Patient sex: M
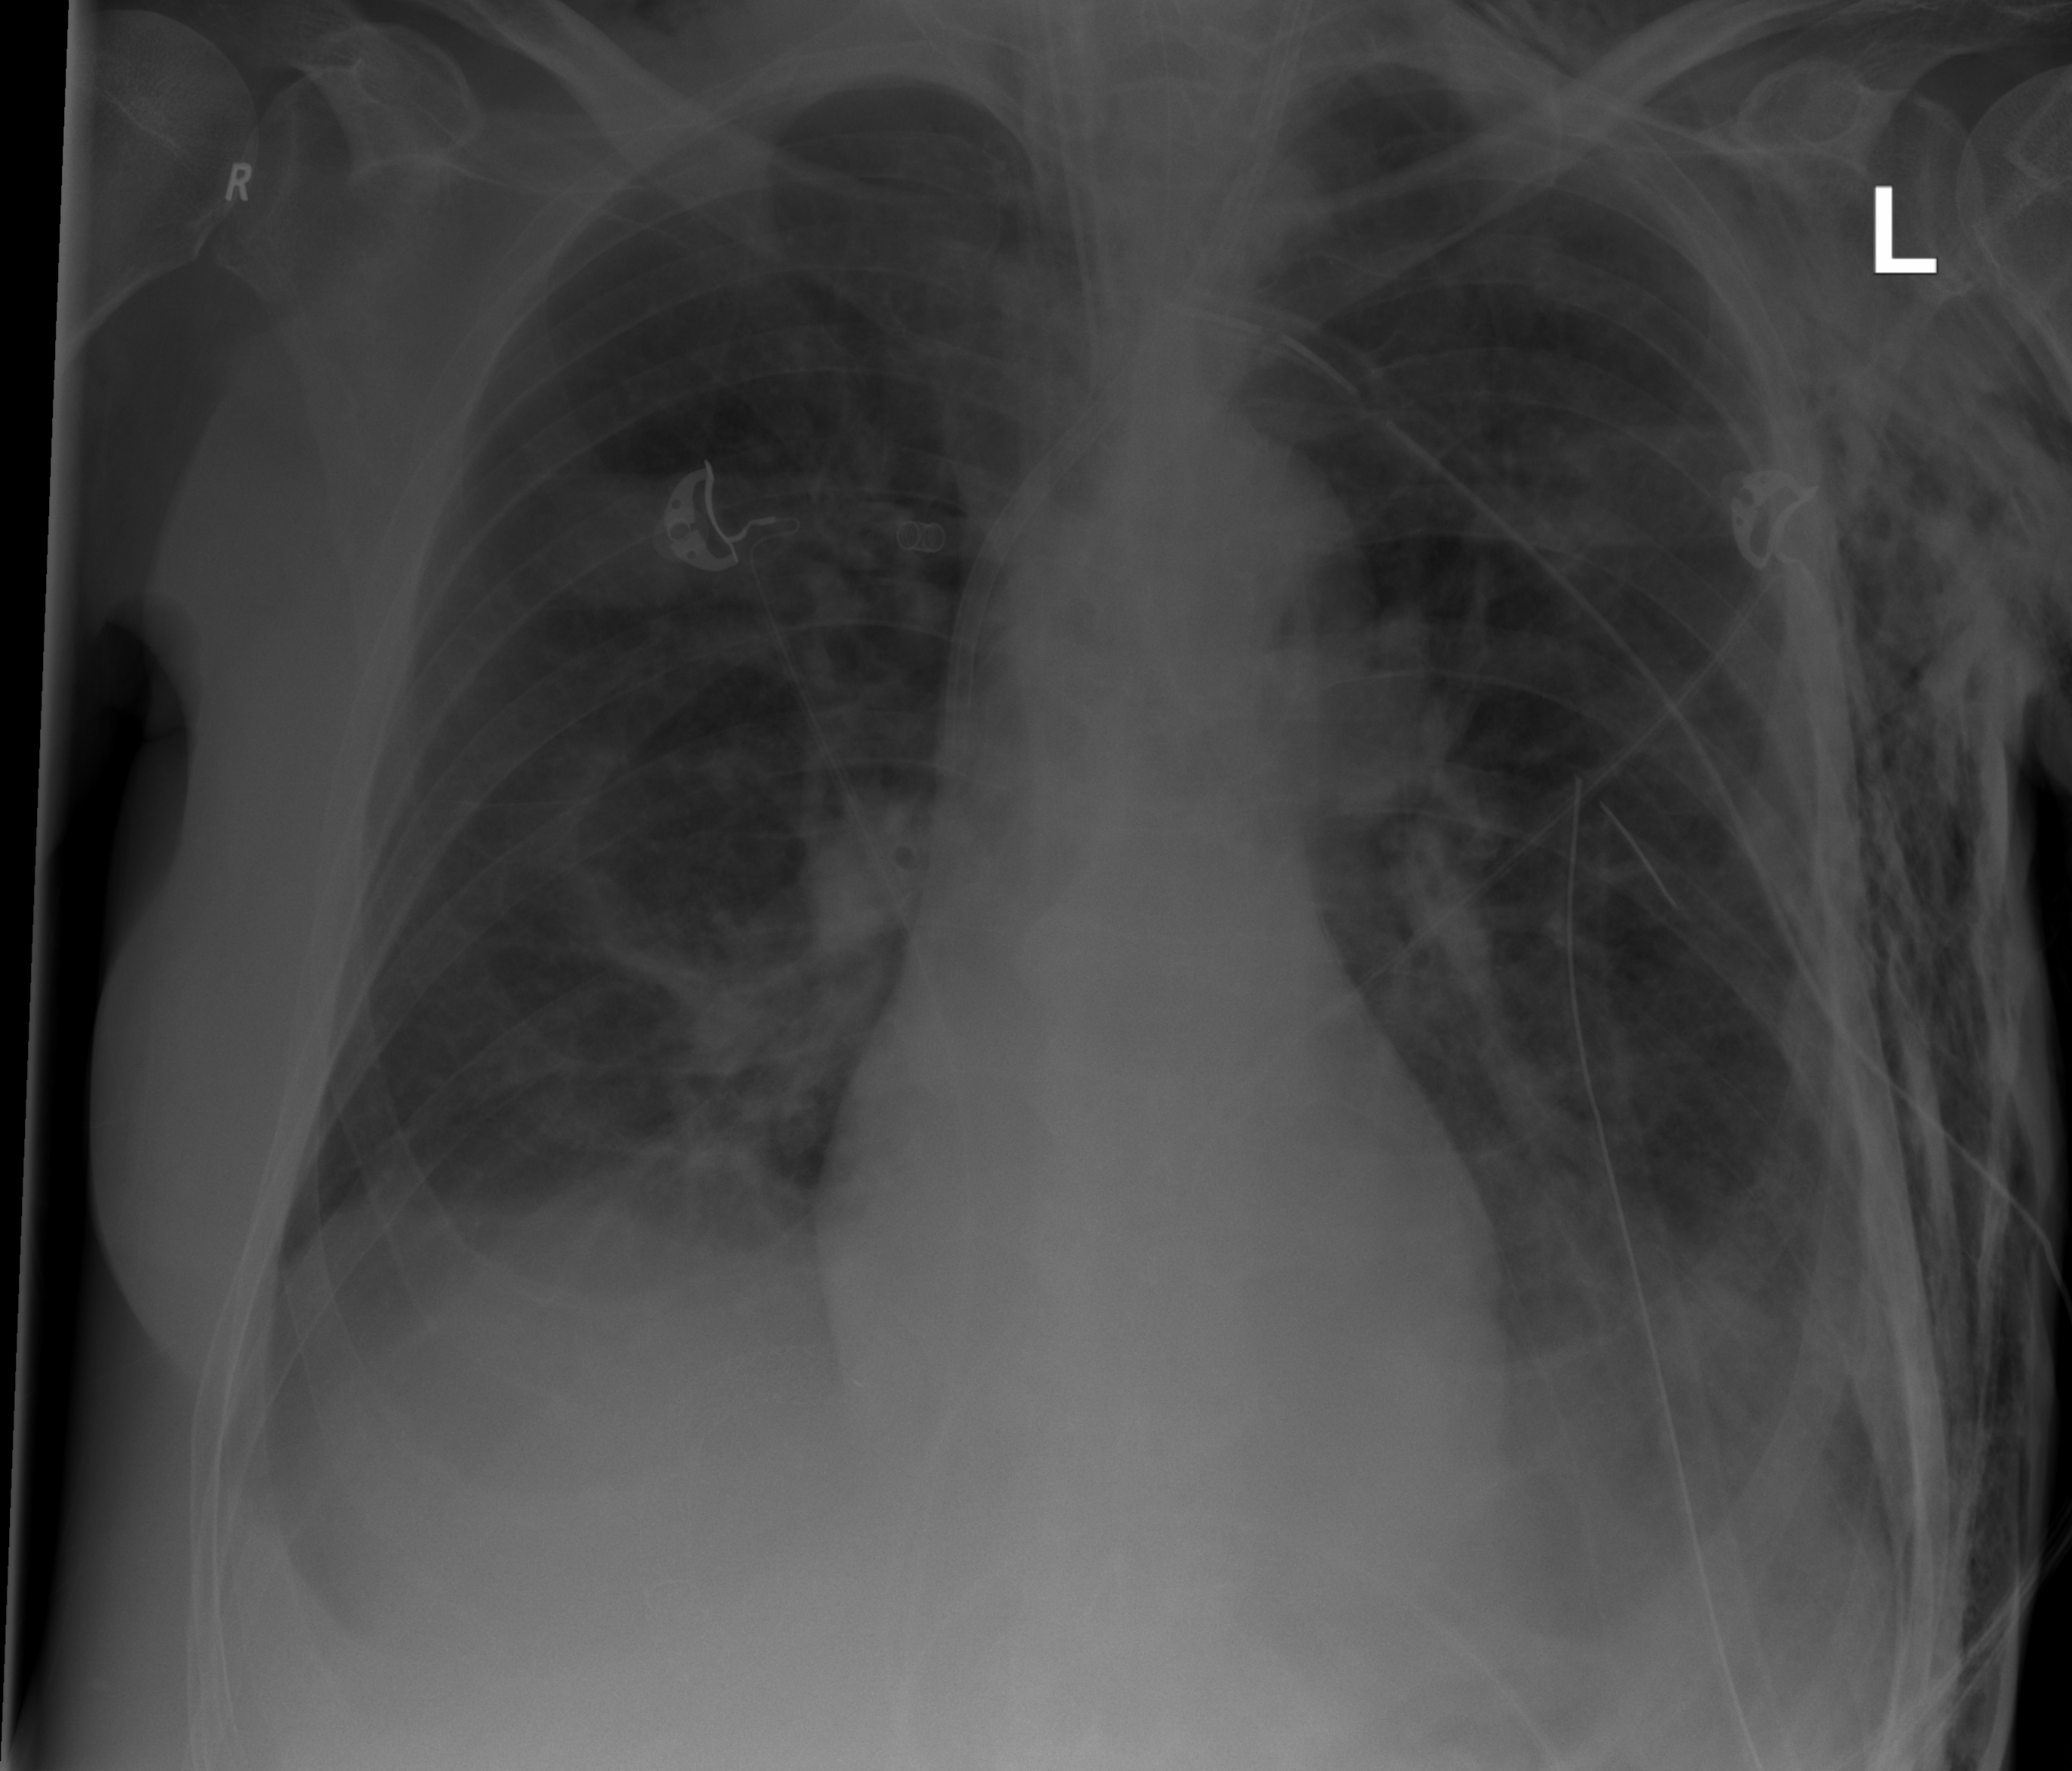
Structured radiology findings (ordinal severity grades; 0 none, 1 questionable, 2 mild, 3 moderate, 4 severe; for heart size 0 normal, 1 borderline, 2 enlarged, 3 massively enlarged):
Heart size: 0
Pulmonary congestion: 0
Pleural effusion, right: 2
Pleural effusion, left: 2
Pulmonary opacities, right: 0
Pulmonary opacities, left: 1
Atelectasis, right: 2
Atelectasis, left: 2